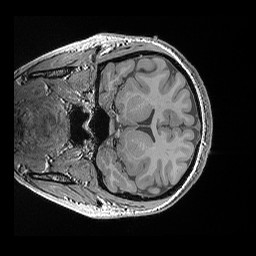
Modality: T1w
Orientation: coronal
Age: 22
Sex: female
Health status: healthy
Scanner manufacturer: siemens
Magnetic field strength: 3 T
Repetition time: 0.02 s
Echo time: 0.00492 s